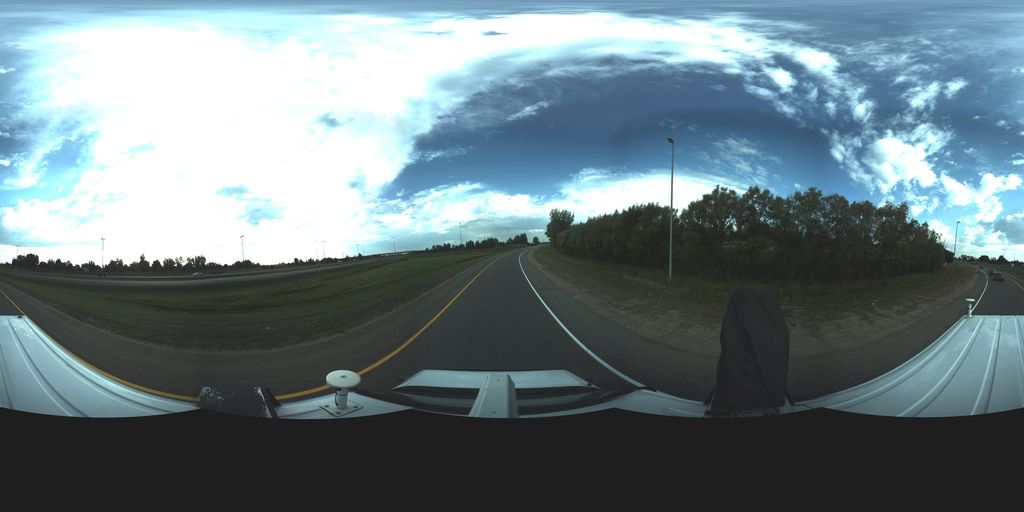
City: saskatoon